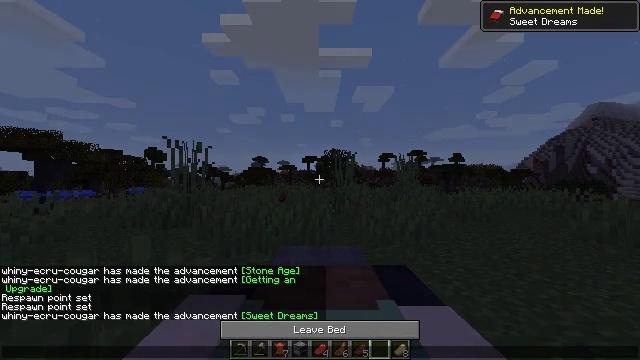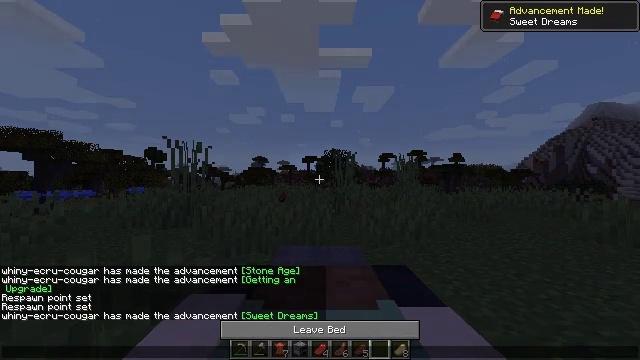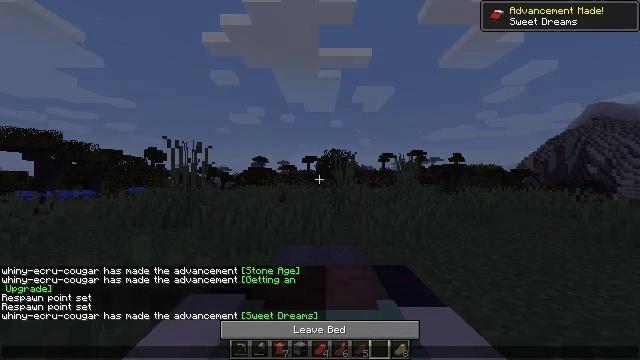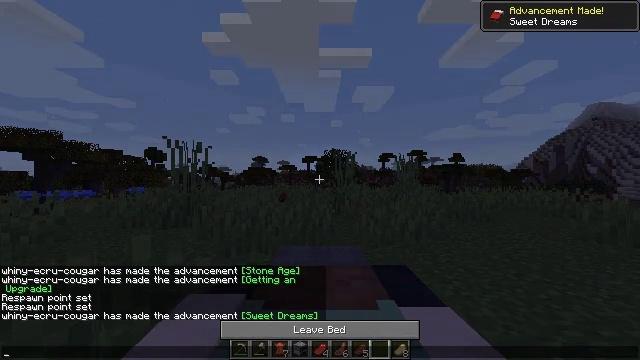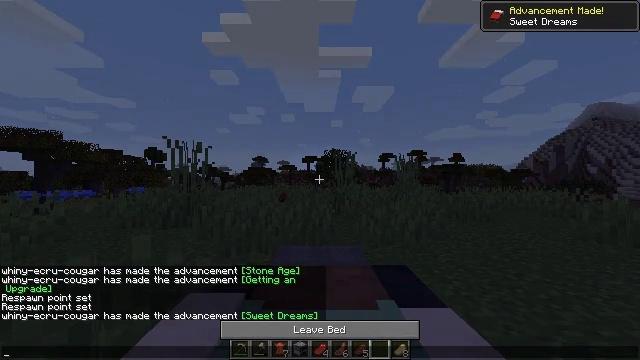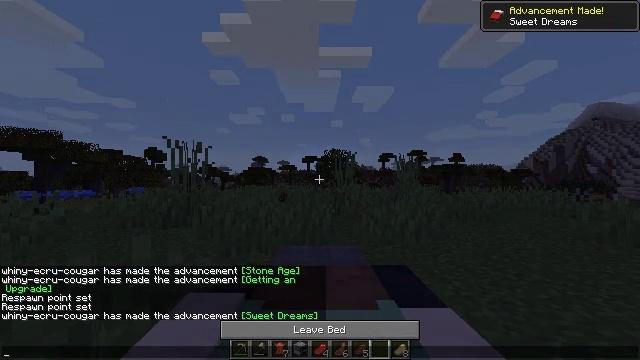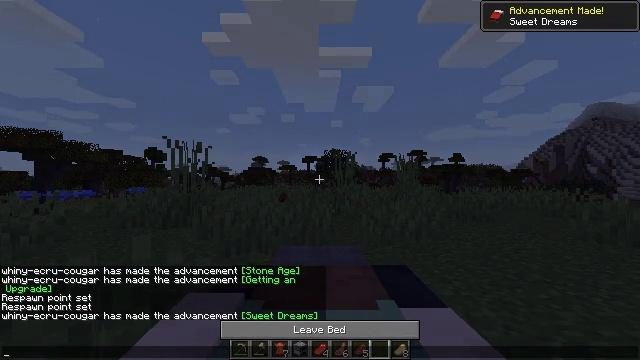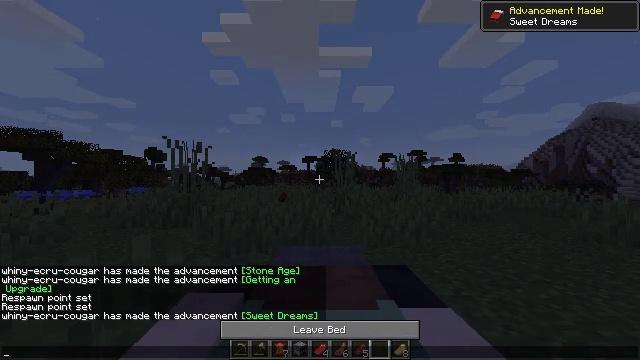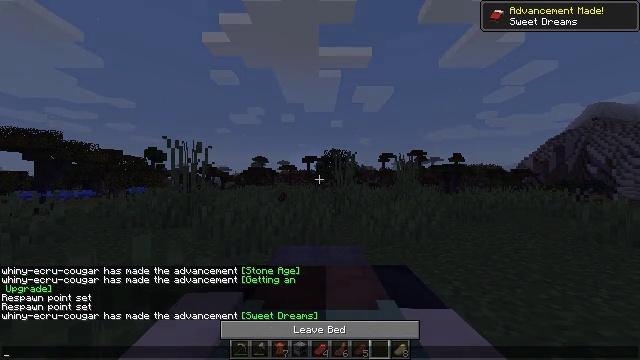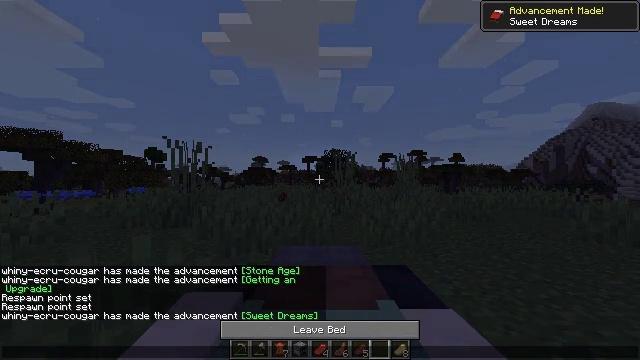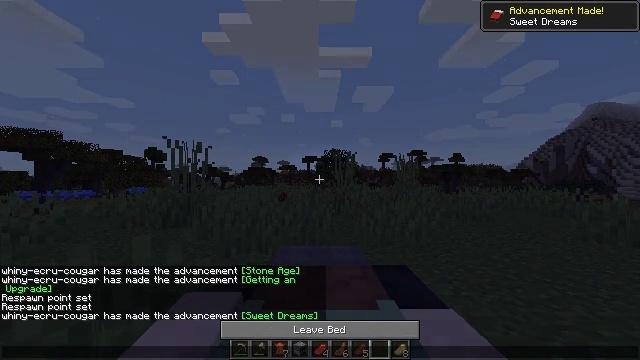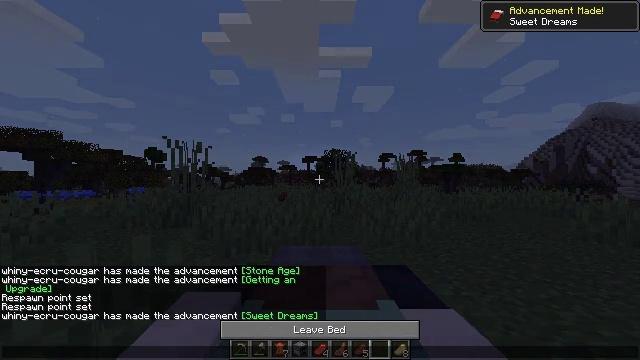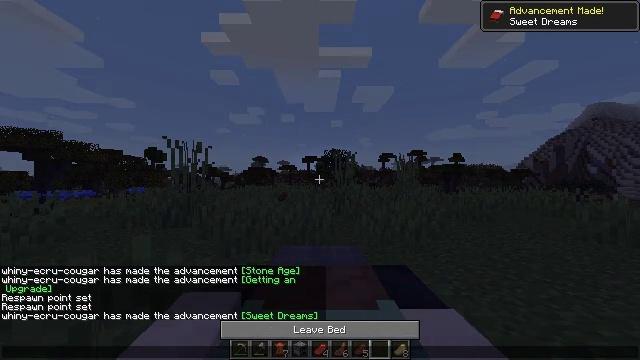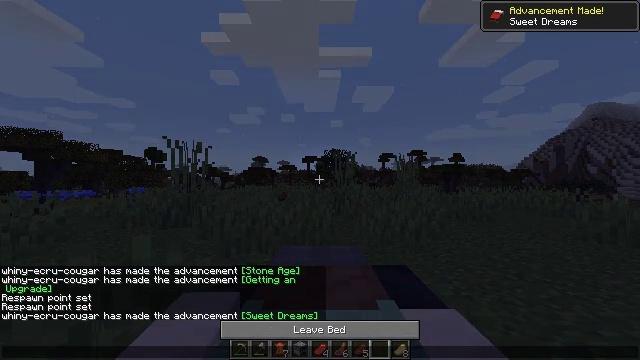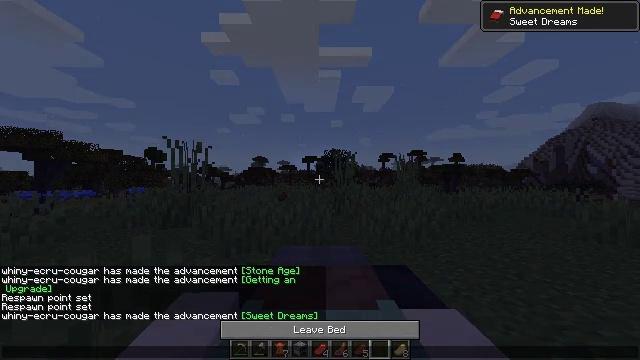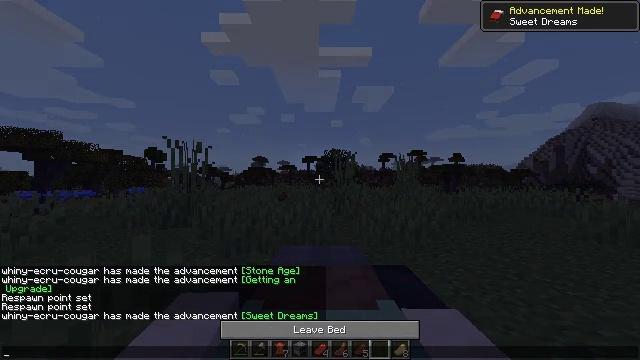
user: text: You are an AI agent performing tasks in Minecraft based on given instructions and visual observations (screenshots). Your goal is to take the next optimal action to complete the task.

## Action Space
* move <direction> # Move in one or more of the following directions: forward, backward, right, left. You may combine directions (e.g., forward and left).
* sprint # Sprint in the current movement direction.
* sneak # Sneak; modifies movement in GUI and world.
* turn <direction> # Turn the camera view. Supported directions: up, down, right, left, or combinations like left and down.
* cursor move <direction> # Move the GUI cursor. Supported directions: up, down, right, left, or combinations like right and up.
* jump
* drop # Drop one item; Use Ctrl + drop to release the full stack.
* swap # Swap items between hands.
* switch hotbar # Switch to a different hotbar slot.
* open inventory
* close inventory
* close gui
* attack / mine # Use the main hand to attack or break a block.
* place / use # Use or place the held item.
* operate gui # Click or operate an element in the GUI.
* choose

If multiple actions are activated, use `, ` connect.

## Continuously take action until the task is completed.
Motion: motion action
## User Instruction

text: Break the black bed to collect it.
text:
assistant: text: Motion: no_op
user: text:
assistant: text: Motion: no_op
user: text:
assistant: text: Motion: no_op
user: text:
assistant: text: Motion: no_op
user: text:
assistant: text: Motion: no_op
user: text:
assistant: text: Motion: no_op
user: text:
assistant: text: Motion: no_op
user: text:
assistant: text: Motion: no_op
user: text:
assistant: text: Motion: no_op
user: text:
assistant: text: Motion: no_op
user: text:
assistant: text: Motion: no_op
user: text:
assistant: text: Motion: no_op
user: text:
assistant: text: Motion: no_op
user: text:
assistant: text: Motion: no_op
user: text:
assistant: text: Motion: no_op
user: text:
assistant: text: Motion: no_op
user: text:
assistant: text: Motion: no_op
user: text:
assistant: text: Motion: no_op
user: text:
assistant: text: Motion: no_op
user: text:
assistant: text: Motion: no_op
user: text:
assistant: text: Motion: no_op
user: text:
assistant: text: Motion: no_op
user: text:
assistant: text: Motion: no_op
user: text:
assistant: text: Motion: no_op
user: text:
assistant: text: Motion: no_op
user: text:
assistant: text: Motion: no_op
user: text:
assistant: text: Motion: no_op
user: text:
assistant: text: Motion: no_op
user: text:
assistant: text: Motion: no_op
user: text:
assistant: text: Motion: no_op